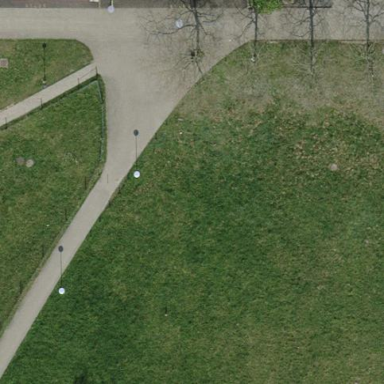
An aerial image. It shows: Footway area.